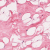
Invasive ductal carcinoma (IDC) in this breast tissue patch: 0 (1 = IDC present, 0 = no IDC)